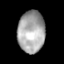
Tissue: skin
Cell type: Epithelial cells
Senescence score: 0.9272
Nuclear area (px): 1097
Mean DAPI intensity: 168.553